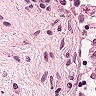
Metastatic tissue present: no